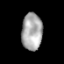
Tissue: prostate
Cell type: T cells
Senescence score: 0.3319
Nuclear area (px): 747
Mean DAPI intensity: 170.141